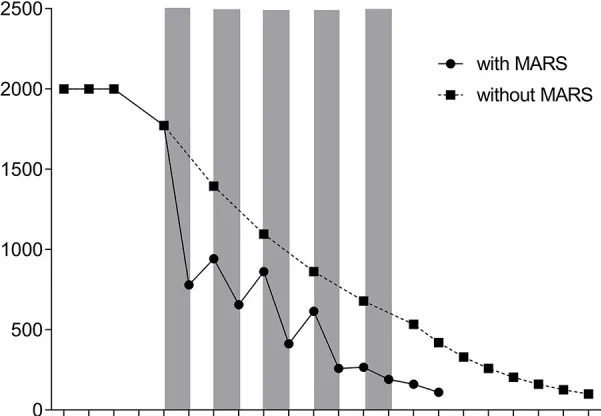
Plasma level of benzodiazepines throughout the study expressed as mug/L. The five MARS sessions are indicated by gray vertical bars. Dotted curve represents estimated plasma level of benzodiazepines calculated using t1/2 of 52 h. Total plasma benzodiazepines were assessed by the DRI. Benzodiazepine Serum Tox Assay.
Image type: pathology (masson_trichrome)